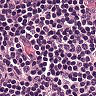
Metastatic tissue present: no